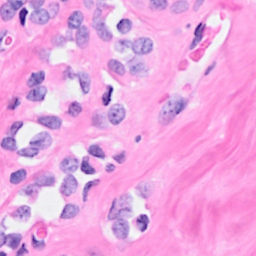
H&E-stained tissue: Breast